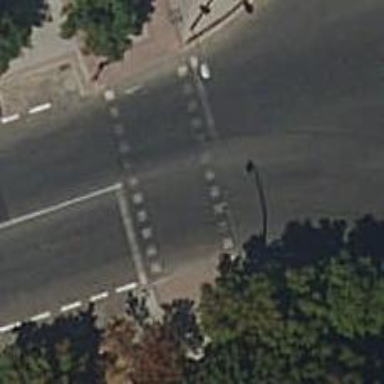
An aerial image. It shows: Road crossing with traffic signals.